Question: Below code which I am using right now does not give what I require.
'''
textBox1.Text = textBox1.Text + enteredvalue;
'''
I would like to achieve entering decimal value in text box without having to enter "'.'".
If 3 is entered, the output in text box should be '00.03', and then if '5' is entered the output should be '00.35' and so on.
How do I achieve it?
EDIT: I achieved it by creating a method and calling it everytime i press the input number.
'''
public void dropcashvalue(string inputdigit)
{
if (txtDropCash.Text == "00.00")
{
txtDropCash.Text = "";
this.dropstring = "";
}
this.dropstring = this.dropstring + inputdigit;
txtDropCash.Text = (Convert.ToDouble(this.dropstring) / 100).ToString("F2");
}
'''
My textbox and inputnumber design looks like this.

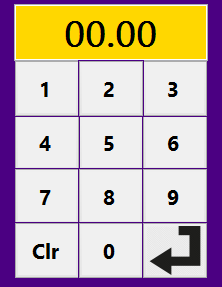
Answer: You need to maintain an additional variable for your compund value.
'''
double enteredValue = 0.0;
'''
Whenever a new digit comes in you it to your value:
enteredValue = enterValue*10 + inputDigit;
Inthe Textbox you show a version of your value:
'''
textBox.Text = (enteredValue/100).ToString("F2");
'''